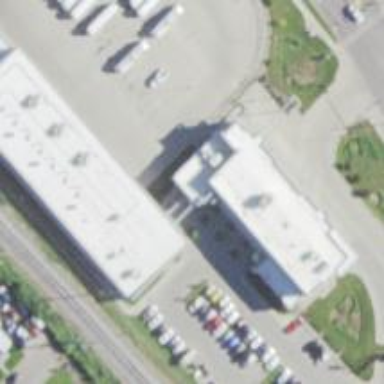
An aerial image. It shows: Transportation building.